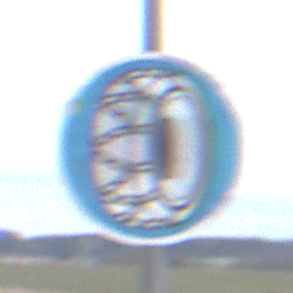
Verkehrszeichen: SchneekettenVorgeschrieben
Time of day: MorningAfternoon
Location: Outdoor (Suburban)
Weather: Overcast
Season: NotSpecified
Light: Natural